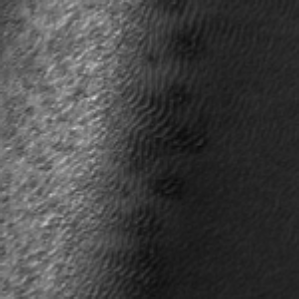
Label: frost